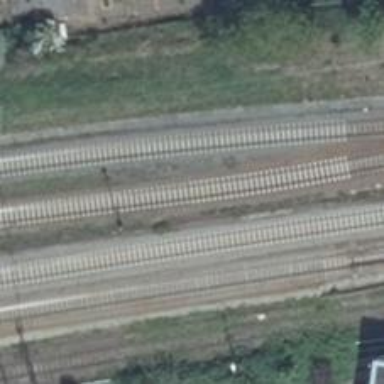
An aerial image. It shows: Railway signal.